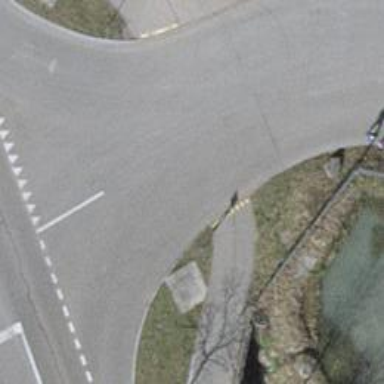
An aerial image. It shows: Uncontrolled crossing on the road.